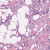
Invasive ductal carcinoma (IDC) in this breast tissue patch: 1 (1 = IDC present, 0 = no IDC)